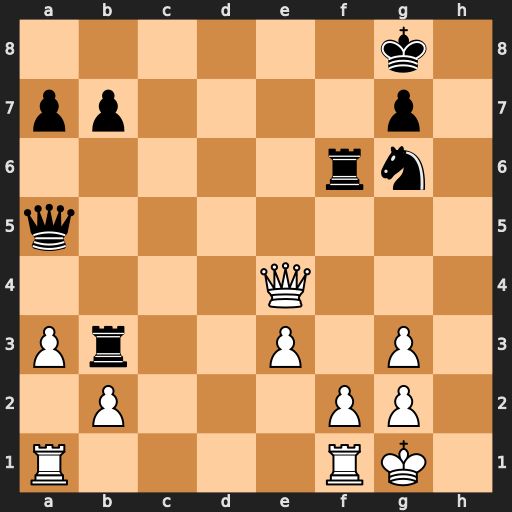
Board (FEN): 6k1/pp4p1/5rn1/q7/4Q3/Pr2P1P1/1P3PP1/R4RK1
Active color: w
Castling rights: -
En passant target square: -
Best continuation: Qc4+ Kh7 Qxb3